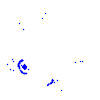
Particle: pion